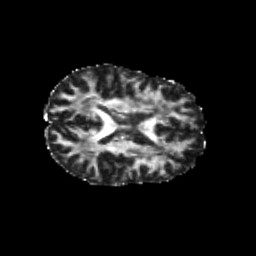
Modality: FA
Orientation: axial
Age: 24
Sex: female
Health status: healthy
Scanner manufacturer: siemens
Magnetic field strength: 3 T
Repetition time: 10.8 s
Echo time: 0.082 s